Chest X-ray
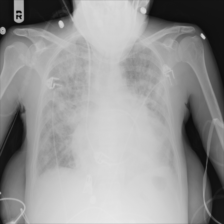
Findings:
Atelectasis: negative
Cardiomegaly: negative
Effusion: negative
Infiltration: negative
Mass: negative
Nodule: negative
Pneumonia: negative
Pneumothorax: negative
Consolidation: negative
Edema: negative
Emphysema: negative
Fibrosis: negative
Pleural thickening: negative
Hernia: negative